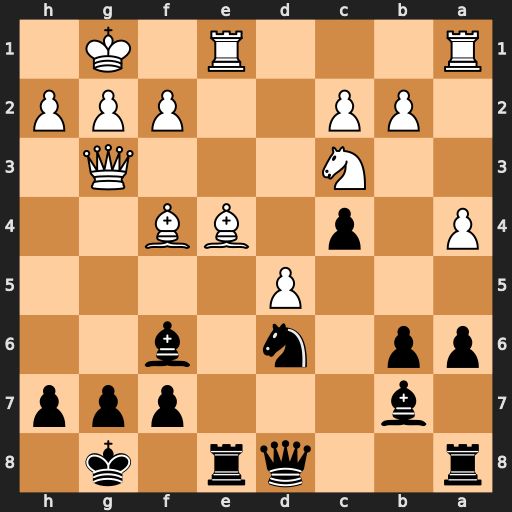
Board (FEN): r2qr1k1/1b3ppp/pp1n1b2/3P4/P1p1BB2/2N3Q1/1PP2PPP/R3R1K1
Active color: b
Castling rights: -
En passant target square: -
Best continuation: Bxc3 Bxh7+ Kxh7